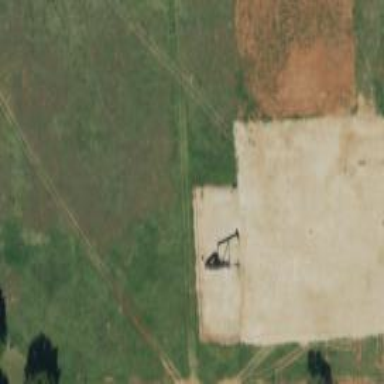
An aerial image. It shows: Petroleum well that is man-made.